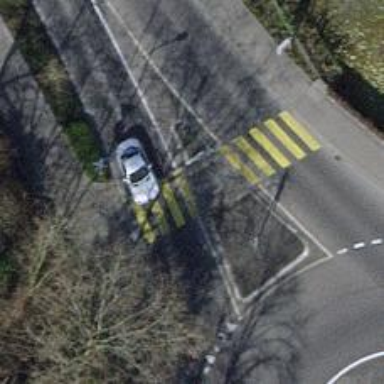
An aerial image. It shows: Kerb serving as barrier.